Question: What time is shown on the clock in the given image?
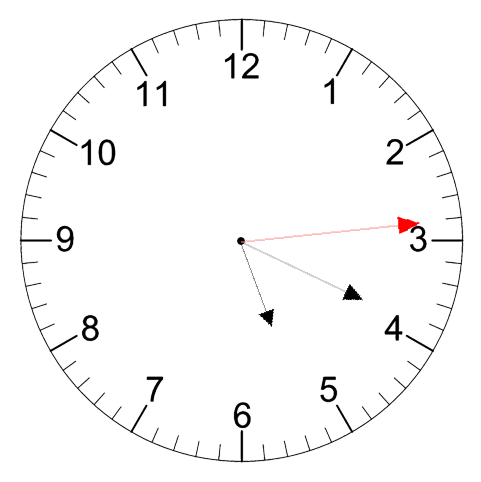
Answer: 05:19:14